Chest X-ray:
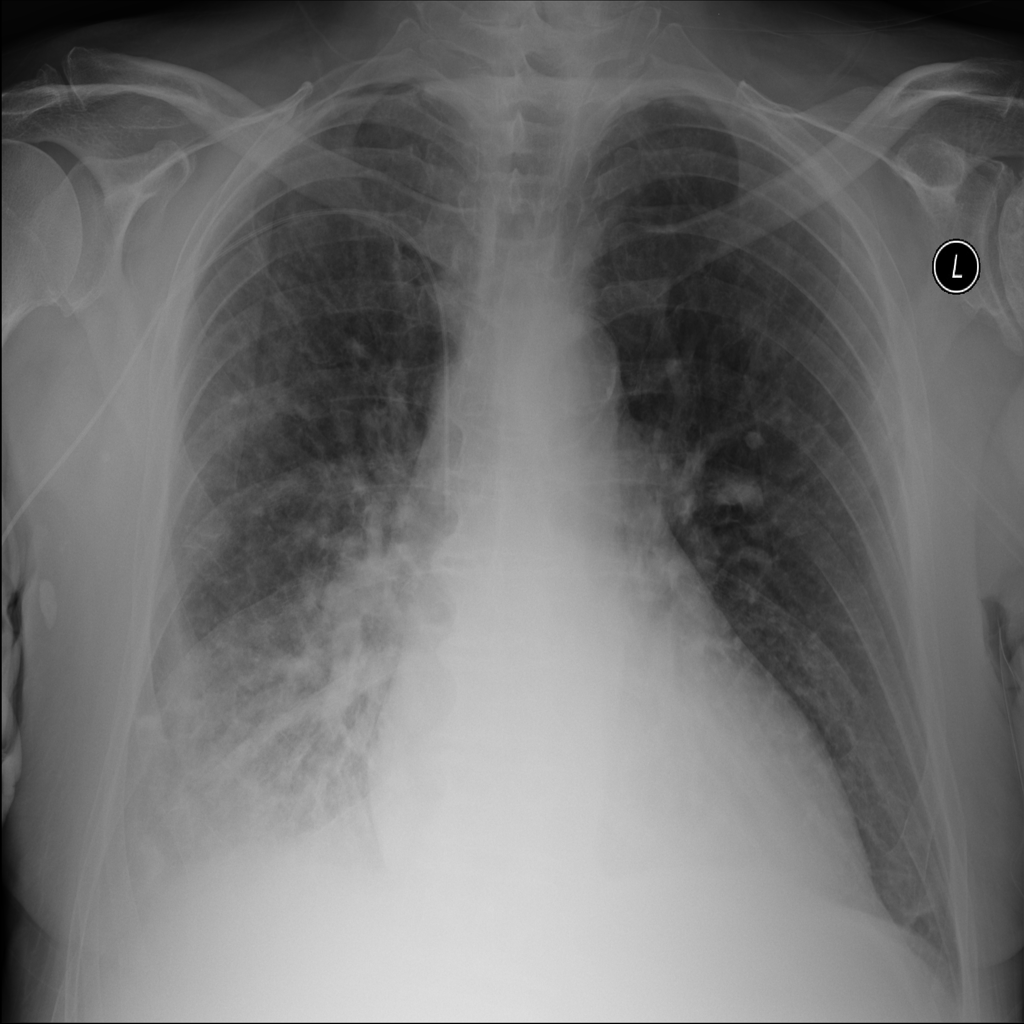
Findings: Consolidation, Effusion, Cardiomegaly
No abnormal finding: no